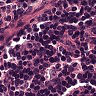
Metastatic tissue present: no